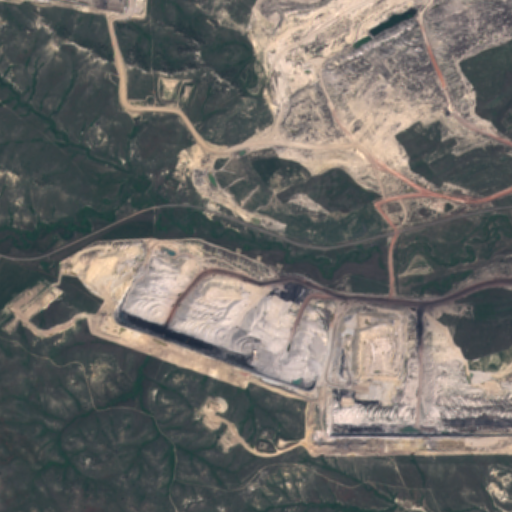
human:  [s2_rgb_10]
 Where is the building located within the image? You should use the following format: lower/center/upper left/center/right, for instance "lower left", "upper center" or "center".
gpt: There is no building in the image.